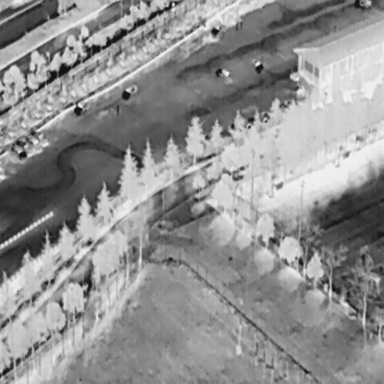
There are nine Cars in the infrared image.